Question: I was wondering if I could reproduce an inner glow effect on a shape with css3.
Globally the setting of my effect is the following:

I tried the following css code but it does not fit : is there something missing ?
'''
background-color: #58585a;
-moz-box-shadow: inset 0 0 90px rgba(4,3,48, 0.30);
-webkit-box-shadow: inset 0 0 90px rgba(4,3,48, 0.30);
box-shadow: inset 0 0 90px rgba(4,3,48, 0.30);
'''
The rgb color (4 3 48) is the one which is defined in the structure case.
Sorry I uploaded the two results so you can see the difference Here is the photoshop shape I would like to have (you can see that the inner shadow is less big than in the other one) <URL>
Here is the web shape that I have using the css3 code mentioned above
<URL>
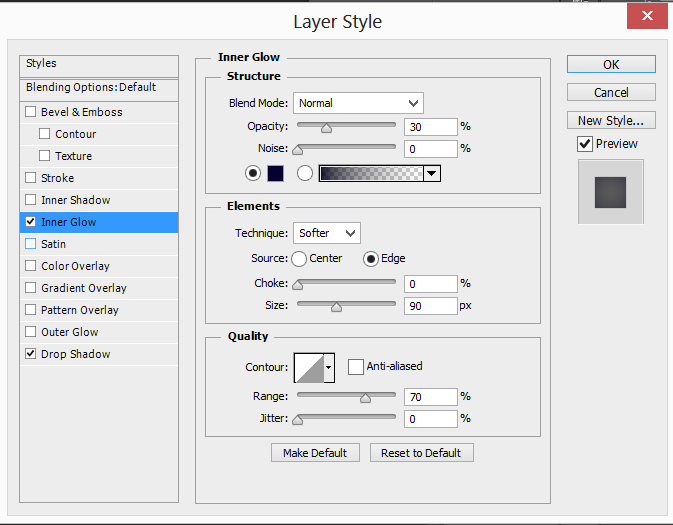
Answer: Try this:
'''
-webkit-box-shadow: inset 0px 0px 90px 0px rgba(3,3,46,0.9);
-moz-box-shadow: inset 0px 0px 90px 0px rgba(3,3,46,0.9);
box-shadow: inset 0px 0px 90px 0px rgba(3,3,46,0.9);
'''